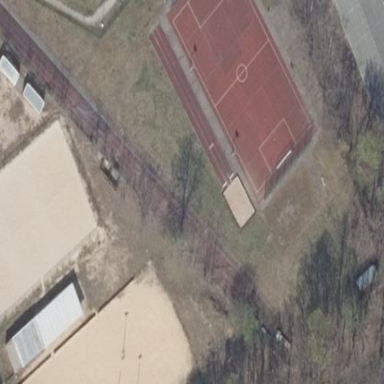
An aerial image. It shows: Tartan surface athletics pitch for leisure land activities.